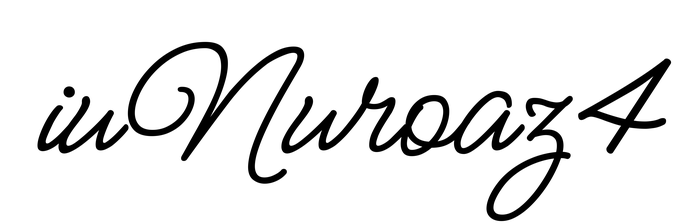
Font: MeowScript-Regular